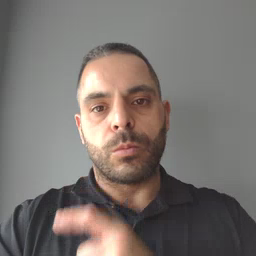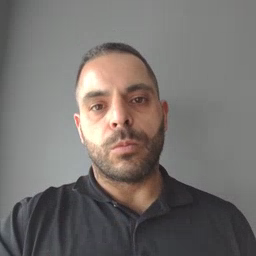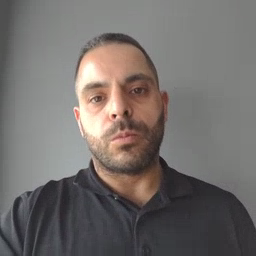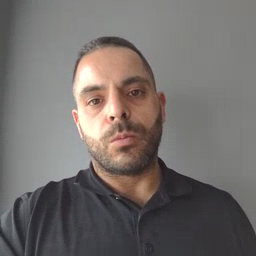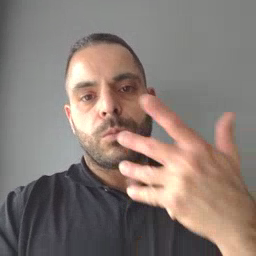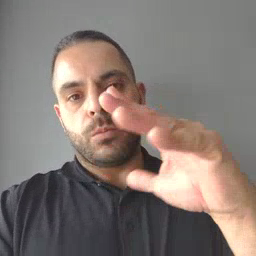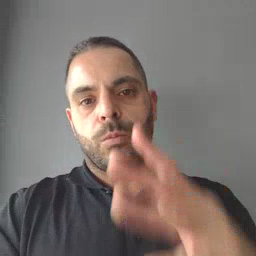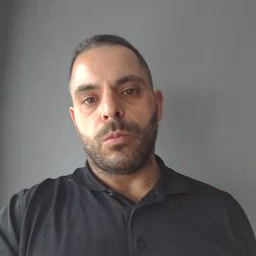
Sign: finish